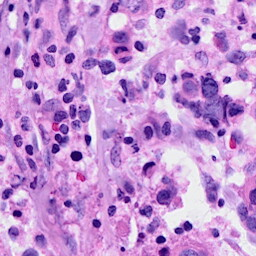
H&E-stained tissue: Breast